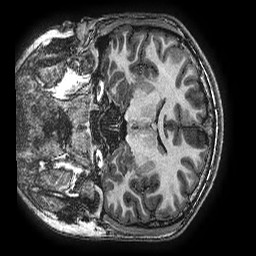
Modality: T1w
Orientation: coronal
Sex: male
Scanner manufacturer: ge
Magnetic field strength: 3 T
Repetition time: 0.00766 s
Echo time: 0.003476 s